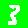
Digit: 3